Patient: sex M, age 32
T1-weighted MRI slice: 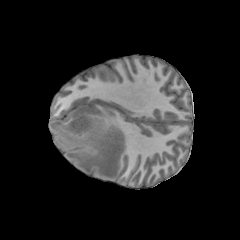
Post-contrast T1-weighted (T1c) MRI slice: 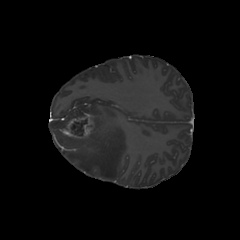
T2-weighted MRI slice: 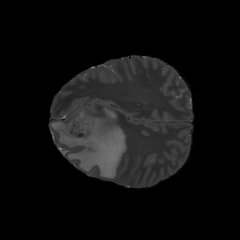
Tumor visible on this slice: yes
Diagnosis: Glioblastoma, IDH-wildtype
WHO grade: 4